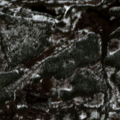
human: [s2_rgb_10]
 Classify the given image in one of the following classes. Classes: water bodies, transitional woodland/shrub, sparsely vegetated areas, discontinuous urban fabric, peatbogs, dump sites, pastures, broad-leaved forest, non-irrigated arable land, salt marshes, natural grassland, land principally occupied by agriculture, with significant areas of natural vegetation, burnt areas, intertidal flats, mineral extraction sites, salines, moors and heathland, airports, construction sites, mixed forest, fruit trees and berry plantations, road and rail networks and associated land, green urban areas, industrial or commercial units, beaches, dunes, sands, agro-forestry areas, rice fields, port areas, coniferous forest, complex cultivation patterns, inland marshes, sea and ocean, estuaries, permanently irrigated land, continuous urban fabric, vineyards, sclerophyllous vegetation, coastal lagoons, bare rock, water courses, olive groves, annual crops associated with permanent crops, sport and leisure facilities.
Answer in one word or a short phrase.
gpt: coniferous forest, transitional woodland/shrub, peatbogs